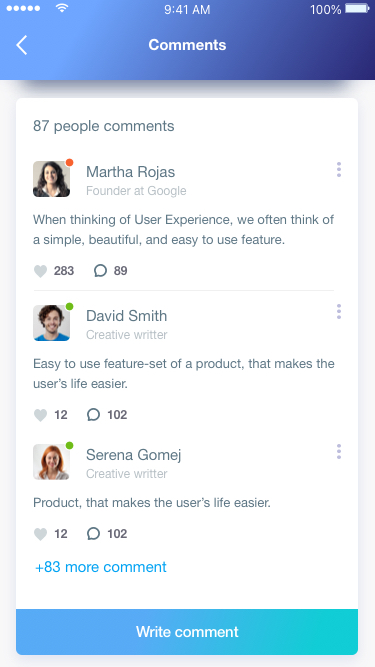
Text in this UI design:
Comments
Write comment
87 people comments
+83 more comment
Martha Rojas
Founder at Google
When thinking of User Experience, we often think of a simple, beautiful, and easy to use feature.
283
89
David Smith
Creative writter
Easy to use feature-set of a product, that makes the user’s life easier.
12
102
Serena Gomej
Creative writter
Product, that makes the user’s life easier.
12
102